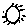
Label: sun